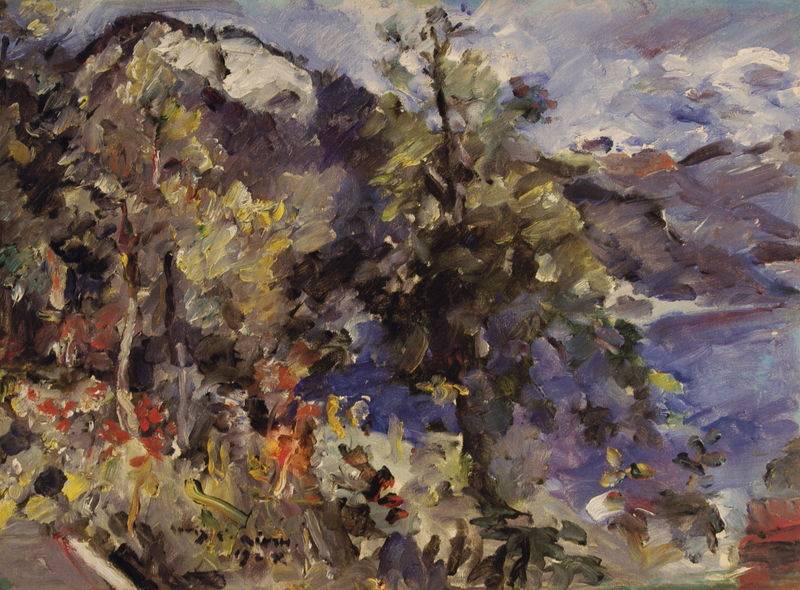
Titel: Der Jochberg am Walchensee
Künstler: Lovis Corinth
Standort: Regensburg
Institution: Museum Ostdeutsche Galerie
Schlagwörter: baum, berg, blau, blätter, dunkel, gemälde, himmel, laub, meer, wasser, weiß, wolken, aquarell, bäume, fluss, gelb, grob, grün, impressionismus, landschaft, menschen, see, teich, ufer, äste, blumen, braun, bunt, grau, hintergrund, orange, schwarz, strasse, blick, gebäude, rot, schnee, weg, wiese, wolke, beige, expressionismus, fest, malerei, signatur, öl, ast, häuser, hügel, natur, stamm, strauch, wind, zweige, büsche, gebüsch, hütte, pastos, sträucher, blatt, pflanzen, rosa, wald, bewegt, deutschland, schnell, aussicht, farbig, moderne, pointilismus, abstrakt, berge, farben, fels, gebirge, gipfel, hang, modern, herbst, hütten, pastös, ölgemälde, wild, dick, duktus, datum, ölfarbe, frühling, striche, bucht, panorama, corinth, lovis, lovis corinth, alpen, zweig, durcheinander, strich, tanne, pinsel, farbauftrag, pinselstrich, dynamisch, expressiv, flirren, slevogt, schneebedeckt, gestrüpp, buam, bergsee, mittelmeer, spachtel, stracuh, herbstlaub, deutscher impressionismus, ber, tegernsee, walchensee, chaotisch, fahrig, paste, max slevogt, bluen, laun, maltupfer, himmel#wolken, baum sträucher, see#, expressib, orantge